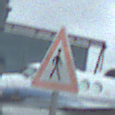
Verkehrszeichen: FussgaengerLinks
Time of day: Midday
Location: Outdoor (Suburban)
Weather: Overcast
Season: NotSpecified
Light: Natural